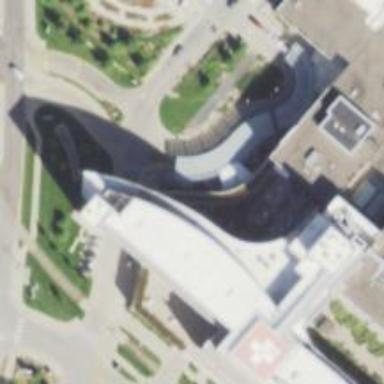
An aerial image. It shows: Entrance designated for emergency wards.